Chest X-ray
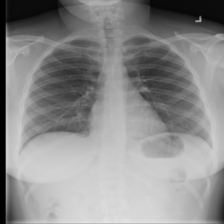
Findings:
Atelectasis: negative
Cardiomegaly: negative
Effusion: negative
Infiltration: negative
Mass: negative
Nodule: negative
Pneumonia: negative
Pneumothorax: negative
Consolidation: negative
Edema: negative
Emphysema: negative
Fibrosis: negative
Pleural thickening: negative
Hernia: negative